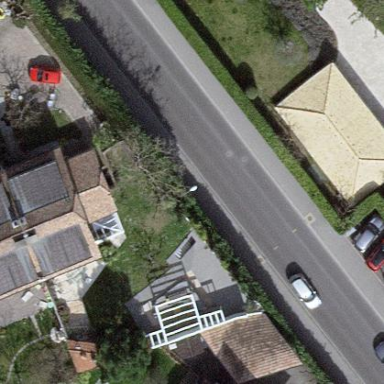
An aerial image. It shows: Garden enclosed by fence.